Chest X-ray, PA view. Patient: 52 years old, sex M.
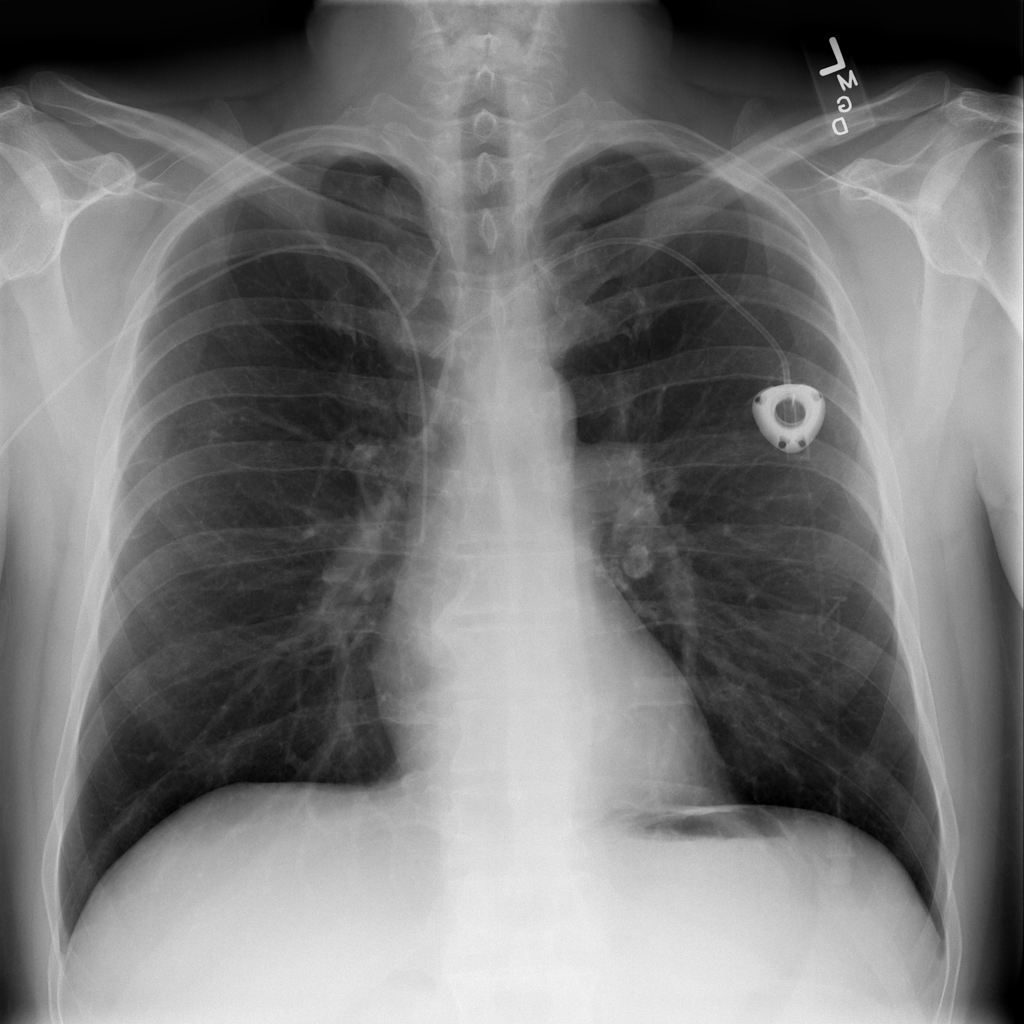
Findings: No Finding